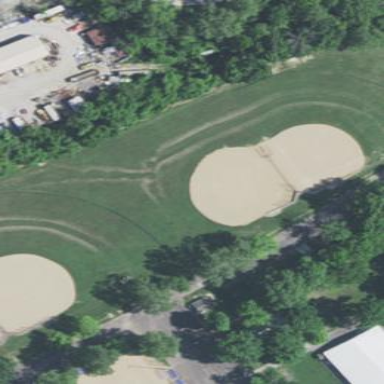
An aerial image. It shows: Baseball pitch for leisure land activities.